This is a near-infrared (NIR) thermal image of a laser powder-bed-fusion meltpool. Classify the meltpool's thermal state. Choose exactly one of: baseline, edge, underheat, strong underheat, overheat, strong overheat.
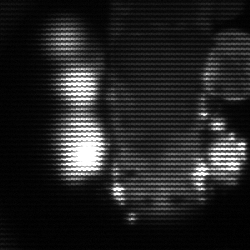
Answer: strong underheat